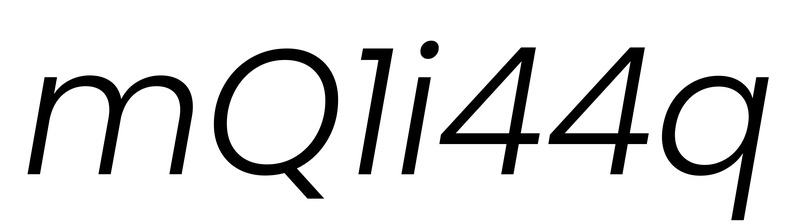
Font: Poppins-LightItalic